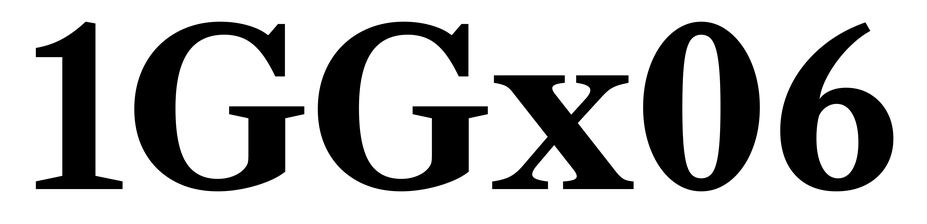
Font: LibreCaslonText_Bold